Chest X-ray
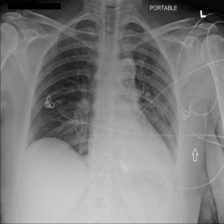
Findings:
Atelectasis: negative
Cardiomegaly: negative
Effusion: positive
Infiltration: positive
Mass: negative
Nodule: negative
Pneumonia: negative
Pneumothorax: negative
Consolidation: negative
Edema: negative
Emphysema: negative
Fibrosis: negative
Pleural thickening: negative
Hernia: negative